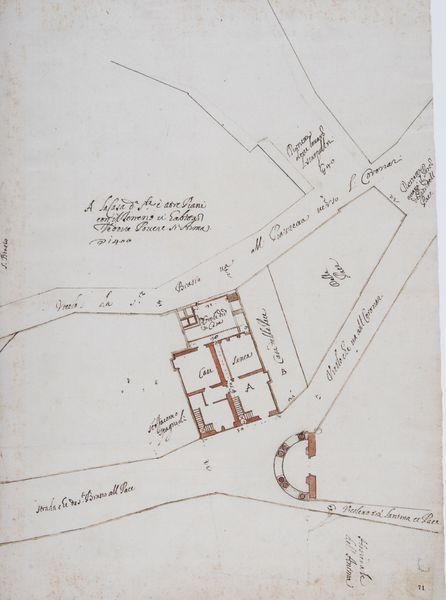
Titel: Lageplan mit einem Entwurf für die Piazza S. Maria della Pace, Rom
Künstler: Pietro da Cortona
Standort: Rom
Institution: Biblioteca Apostolica Vaticana
Schlagwörter: feder, weiß, fluss, stadt, ausschnitt, fenster, grau, orange, schwarz, skizze, strasse, tür, zeichnung, zimmer, anlage, gebäude, haus, rot, weg, architektur, signatur, bach, feld, felder, häuser, kanal, kirche, wege, land, england, turm, garten, schrift, papier, ecke, ansicht, bogen, italien, studie, dorf, mauer, grafik, graphik, linien, platz, schriftzug, silhouette, französisch, hafen, treppe, hotel, striche, tor, umriss, straßen, wände, rit, eingang, tusche, burg, palast, linie, draufsicht, festung, druck, stich, seite, text, beschriftung, entwurf, stift, namen, rom, halbkreis, villa, karte, mauern, mittelalter, gewächshaus, plan, landkarte, london, orangerie, burggraben, quadrat, bau, handschrift, legende, riss, grundriss, baltt, bauplan, architekt, schreibschrift, wall, straßenzug, antichambre, grunriss, innenräume, beschriftet, lageplan, hufeisen, markierung, bezeichnungen, grunsriss, stadtplan, lage, karree, brug, strassennetz, ortsplan, casa, entrée, straßennamen, hausplan, e, dtrasse, straßenraster, ungebung, gebäude vogelperspektive